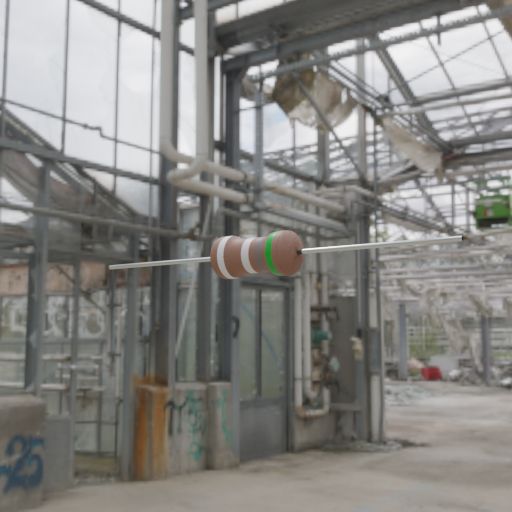
Resistor colour bands (in order): white, white, gray, green